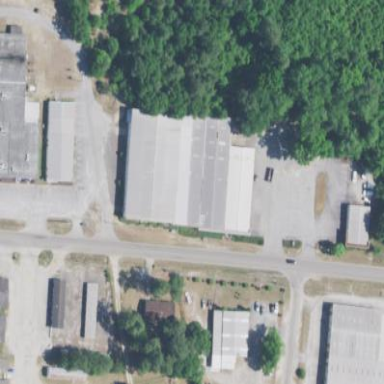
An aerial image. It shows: Industrial building.